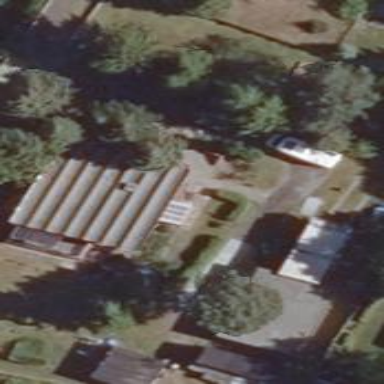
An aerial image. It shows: Part of building.